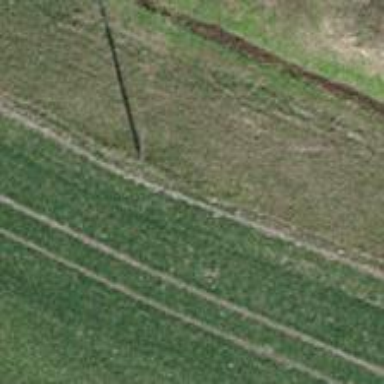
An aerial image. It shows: Power pole.